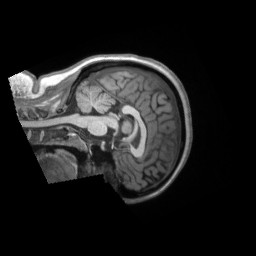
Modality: T1w
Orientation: sagittal
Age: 28
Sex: female
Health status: ill
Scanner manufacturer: siemens
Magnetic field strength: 3 T
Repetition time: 2.2 s
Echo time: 0.00157 s